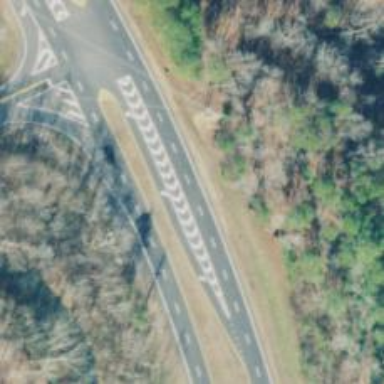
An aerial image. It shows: Asphalt road designated as trunk highway.